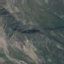
Label: HerbaceousVegetation